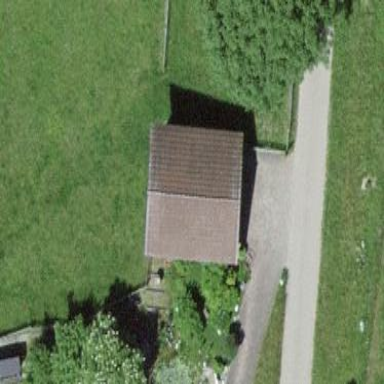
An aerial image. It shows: Rural barn.